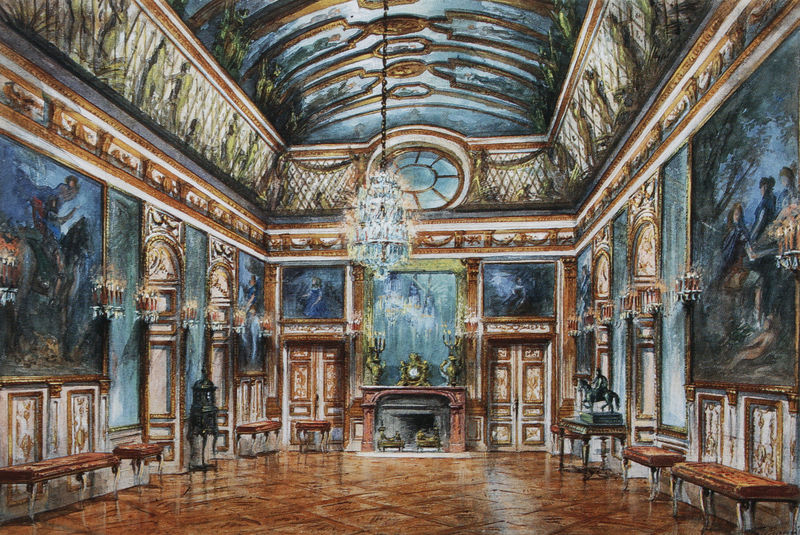
Titel: Der Salon de l'Oeil-de-Boeuf in Versailles als Bühnenbild
Künstler: Angelo Il Quaglio
Schlagwörter: blau, gemälde, weiß, grün, ocker, braun, fenster, holz, licht, raum, stühle, tisch, tische, tür, zeichnung, zimmer, schloss, malerei, tanz, wand, barock, bild, innenraum, portrait, spiegel, boden, gold, interieur, decke, kamin, ofen, pferd, reiter, skulptur, statue, hellblau, bilder, türen, parkett, tanzsaal, bank, saal, querformat, salon, tapete, glanz, ornamente, wandgemälde, wandmalerei, kerze, uhr, flügeltür, kerzen, kronleuchter, leuchter, lüster, stuck, galerie, halle, gewölbe, palast, entwurf, kunst, portraits, bänke, sims, kerzenhalter, fresken, kassetten, kassettendecke, deckengemälde, fresko, gemäldegalerie, museum, prunk, nischen, zeichnungen, versailles, pinakothek, aquarelle, deckenmalerei, tonnengewölbe, wölbung, festsaal, reiterstatuette, ballsaal, prächtig, panele, prunkvoll, bämke, ausmalung, paneele, geckengemälde, eingewölbte dekce, 0, kerhenhalter, galserie, kiamin